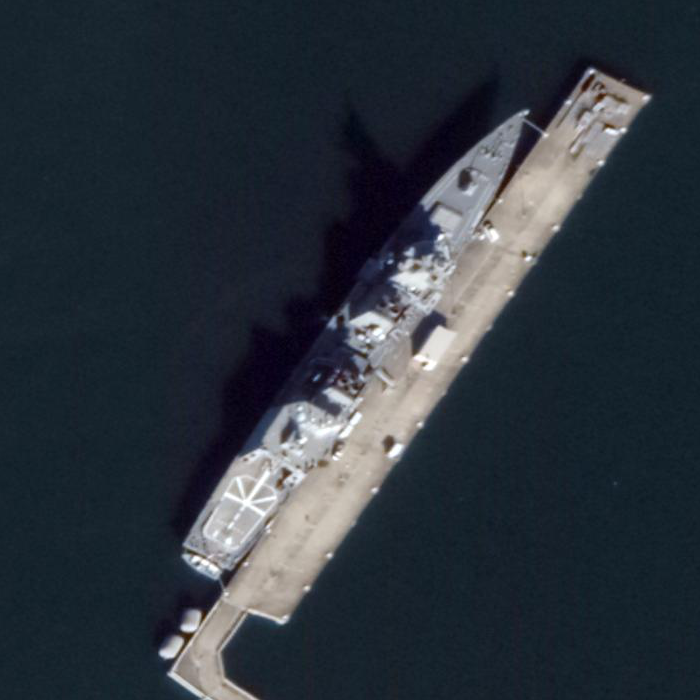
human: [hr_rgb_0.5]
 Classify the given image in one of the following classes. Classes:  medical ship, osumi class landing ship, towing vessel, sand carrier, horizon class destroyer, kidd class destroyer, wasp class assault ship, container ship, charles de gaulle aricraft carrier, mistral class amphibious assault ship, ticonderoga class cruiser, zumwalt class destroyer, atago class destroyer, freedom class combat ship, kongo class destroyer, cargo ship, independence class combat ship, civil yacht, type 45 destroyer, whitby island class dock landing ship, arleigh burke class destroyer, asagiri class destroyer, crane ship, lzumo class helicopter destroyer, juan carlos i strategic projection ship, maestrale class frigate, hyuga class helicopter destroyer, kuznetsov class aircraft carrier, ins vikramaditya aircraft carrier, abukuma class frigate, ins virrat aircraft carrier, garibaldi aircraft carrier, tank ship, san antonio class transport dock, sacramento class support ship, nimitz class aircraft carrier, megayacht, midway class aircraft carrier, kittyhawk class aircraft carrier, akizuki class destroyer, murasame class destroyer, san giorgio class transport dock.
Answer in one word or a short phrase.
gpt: Akizuki class destroyer